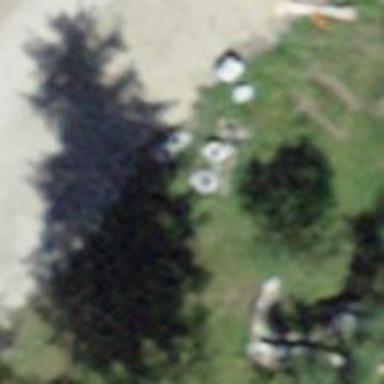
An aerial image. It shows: Picnic table located in leisure land area.